九年级 · 解析几何
已知: 如图, 二次函数 $y=x^{2}+b x+c$ 与 $x$ 轴交于点 $A(-1,0)$ 和点 $B(3,0)$.

(1)求抛物线的解析式.

(2)当 $-2 \leq x \leq 2$ 时, 求二次函数的最大值和最小值.

(3)点 $P$ 是抛物线上一点, 其横坐标为 $m$, 过点 $P$ 作 $P Q / / y$ 轴, 点 $Q$ 的纵坐标为 $-m-1$, 已知点 $P$ 与点 $Q$ 不重合, 且线段 $P Q$ 的长度随 $m$ 的增大而减小.

(1)求 $m$ 的取值范围.

(2)当 $-1<m<2$ 时，在线段 $P Q$ 的右边

(备用图)

作正方形 $P Q R T$, 直接写出正方形

$P Q R T$ 与二次函数 $y=x^{2}+b x+c$ 的图象交点的个数及对应的 $m$ 的取值范围.

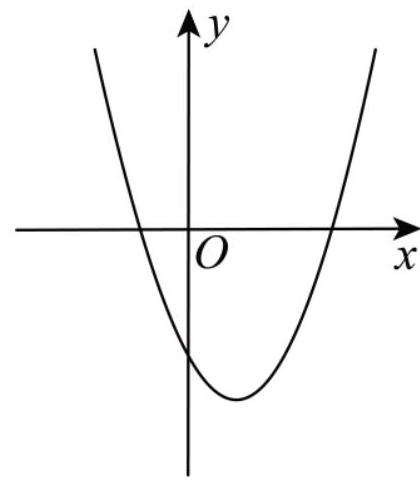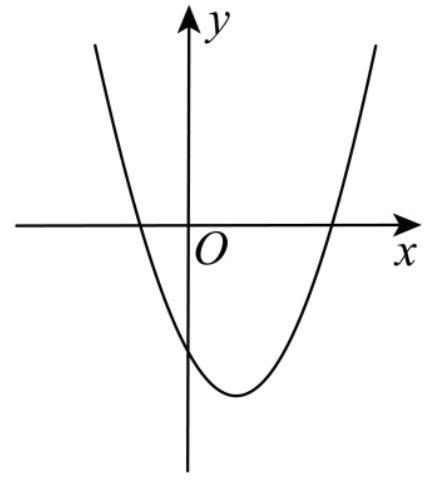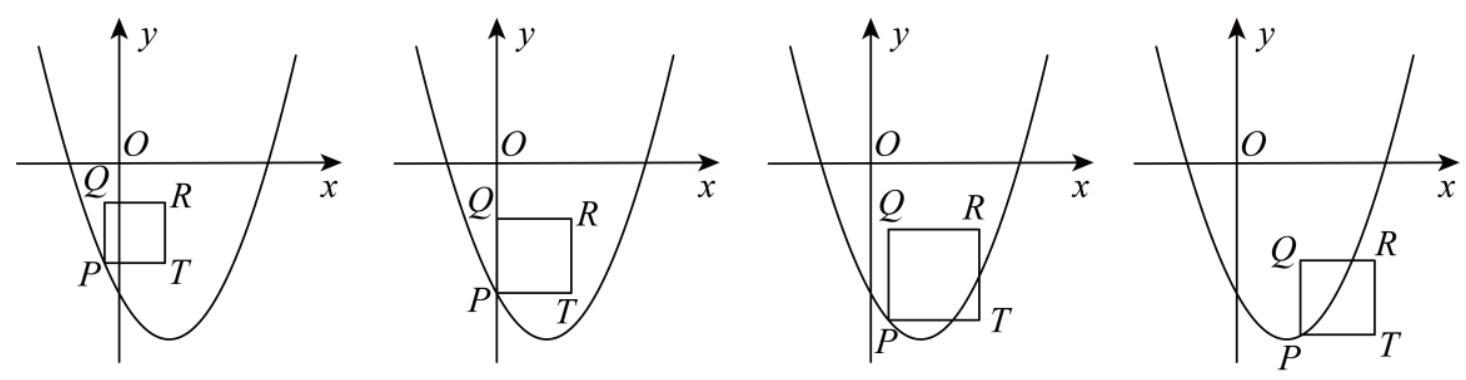
答案:  (1) $y=x^{2}-2 x-3$

(2)有最大值 5 , 最小值 -4

(3)(1) $m \leq-1$ 或 $\frac{1}{2} \leq m \leq 2$; (2)当 $-1<m<0$ 时, 正方形与拋物线有一个交点; 当 $m=0,1 \leq m<2$时, 正方形与抛物线有两个交点; 当 $0<m<1$ 时, 正方形与抛物线有三个交点

解析: (1) 将 $A(-1,0), B(3,0)$ 代入 $y=x^{2}+b x+c$, , 即可求出抛物线的解析式;

（2）利用二次函数的图象及性质即可求解;

（3）进行分类讨论：(1)当点 $P$ 与点 $Q$ 重合时，点 $P$ 的纵坐标与点 $Q$ 的纵坐标相等; (2)当 $-1<m<0$ 时, 正方形与抛物线有一个交点.

【详解】(1) 解: 把 $A(-1,0), B(3,0)$ 代入 $y=x^{2}+b x+c$,

得 $\left\{\begin{array}{r}1-b+c=0 \\ 9+3 b+c=0\end{array}\right.$

解得: $b=-2, \quad c=-3$

所以二次函数的解析式为: $y=x^{2}-2 x-3$.

（2）解：当 $-2 \leq x \leq 2$ 时， $x=-2$, 函数有最大值 5 , $x=1$ 时, 函数有最小值 -4 ;

（3）解：(1)当点 $P$ 与点 $Q$ 重合时, 点 $P$ 的纵坐标与点 $Q$ 的纵坐标相等,

即: $m^{2}-2 m-3=-m-1$ ，

解得: $m_{1}=-1, m_{2}=2$.

当 $m \leq-1$ 时, 点 $P$ 在点 $Q$ 的上方,

$P Q=m^{2}-2 m-3-(-m-1)=m^{2}-m-2$,

所以, 当 $m \leq \frac{1}{2}$ 时, $P Q$ 随 $m$ 的增大而减小, 又因为 $m \leq-1$, 所以,

当 $m \leq-1$ 时, $P Q$ 随 $m$ 的增大而减小.

当 $-1 \leq m \leq 2$ 时, 点 $Q$ 在点 $P$ 的上方, $P Q=-m-1-\left(m^{2}-2 m-3\right)=-m^{2}+m+2$,

所以, 当 $m \geq \frac{1}{2}$ 时, $P Q$ 随 $m$ 的增大而减小, 又因为 $-1 \leq m \leq 2$, 所以,

当 $\frac{1}{2} \leq m \leq 2$ 时, $P Q$ 随 $m$ 的增大而减小.

当 $m>2$ 时, 点 $P$ 在点 $Q$ 的上方, $P Q$ 随 $m$ 的增大而增大.

综上所述，当 $m \leq-1$ 或 $\frac{1}{2} \leq m \leq 2$ 时， $P Q$ 的长度随 $m$ 的增大而减小.

(2)当 $-1<m<0$ 时，正方形与抛物线有一个交点;

若点 $T$ 落在拋物线上, 则 $P T=1+(1-m)=2-m$,

又因为 $P Q=-m^{2}+m+2$, 所以, $2-m=-m^{2}+m+2$,

解得, $m_{1}=0, m_{2}=2$ (舍去),

所以当 $m=0$, 正方形与拋物线有两个交点;

当 $0<m<1$ 时, 正方形与抛物线有三个交点;

当 $1 \leq m<2$ 时, 正方形与抛物线有两个交点.

综上所述：当 $-1<m<0$ 时，正方形与抛物线有一个交点; 当 $m=0,1 \leq m<2$ 时, 正方形与抛物线有两个交点; 当 $0<m<1$ 时, 正方形与抛物线有三个交点.

【点睛】本题考查了待定系数法求解析式, 二次函数的图象及性质等, 解题的关键是灵活运用二次函数的图象及性质并注意分类讨论思想的运用.